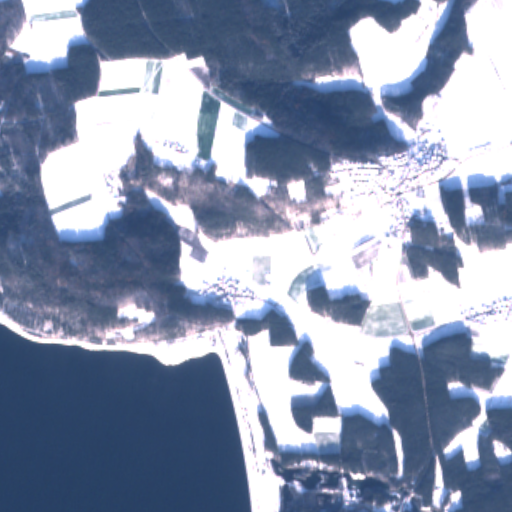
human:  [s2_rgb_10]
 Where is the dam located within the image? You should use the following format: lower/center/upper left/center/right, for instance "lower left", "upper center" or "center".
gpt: The dam is located in the lower center of the image.
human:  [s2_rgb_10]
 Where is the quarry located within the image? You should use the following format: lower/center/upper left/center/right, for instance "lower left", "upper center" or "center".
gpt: There is no quarry in the image.